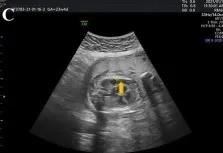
Ultrasound pictures from the third and fourth pregnancy (fetuses II:3 and II:4). (C) II:3: pleural effusion.
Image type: radiology (ultrasound)